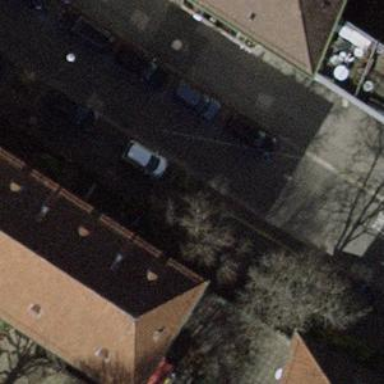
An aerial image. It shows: Avenue lined with trees.